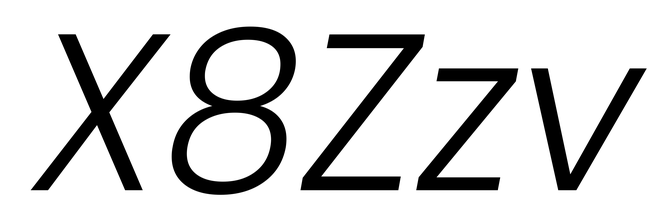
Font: Poppins-LightItalic